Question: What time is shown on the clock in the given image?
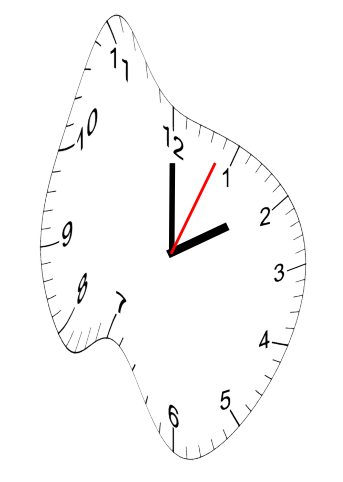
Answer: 02:00:04